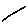
Label: line